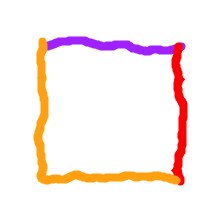
Shape: square